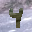
Label: 4